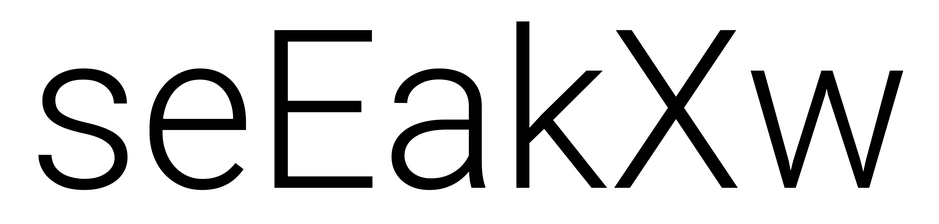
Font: Roboto_Light